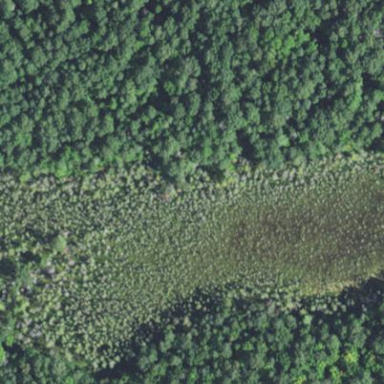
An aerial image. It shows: Bog wetland area.